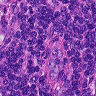
Metastatic tissue present: no